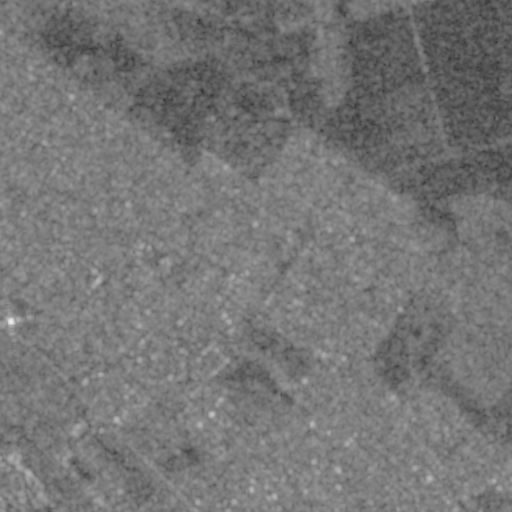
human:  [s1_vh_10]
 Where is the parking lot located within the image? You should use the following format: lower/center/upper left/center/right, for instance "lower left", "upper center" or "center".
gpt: The parking lot is located in the lower left of the image.
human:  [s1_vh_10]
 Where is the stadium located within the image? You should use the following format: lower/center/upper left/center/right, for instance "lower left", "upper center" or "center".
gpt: The stadium is located in the lower center of the image.
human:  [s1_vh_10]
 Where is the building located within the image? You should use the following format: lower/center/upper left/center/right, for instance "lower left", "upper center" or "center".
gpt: There is no building in the image.

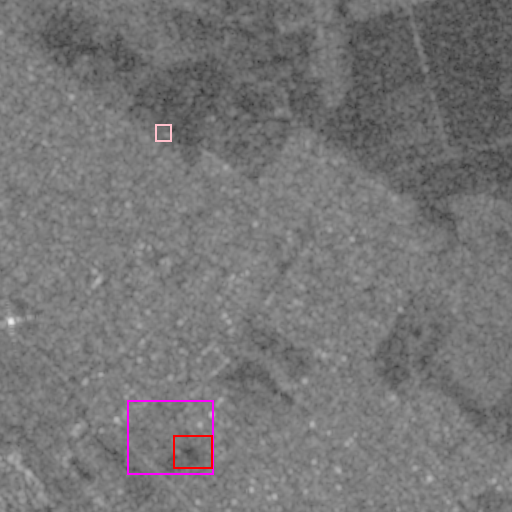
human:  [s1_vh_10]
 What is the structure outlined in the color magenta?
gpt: The structure outlined in magenta is a park.
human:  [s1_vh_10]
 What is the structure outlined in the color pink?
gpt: The structure outlined in pink is a power substation.
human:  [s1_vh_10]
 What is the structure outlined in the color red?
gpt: The structure outlined in red is a stadium.
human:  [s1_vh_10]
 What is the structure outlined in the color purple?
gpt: There is no purple outline.